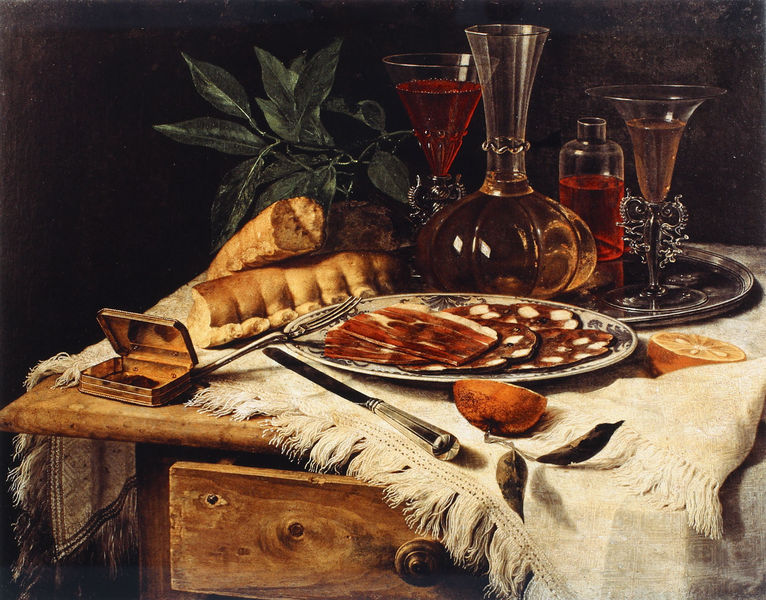
Titel: Der elegante Imbiss (Lo spuntino elegante)
Künstler: Christian Berentz
Institution: Rom, Galleria Nazionale d’Arte Antica
Schlagwörter: blätter, grün, braun, glas, orange, tisch, rot, tuch, flasche, getränke, gläser, messer, silber, tablett, teller, holland, tischdecke, tischtuch, spiegelung, fransen, decke, amphore, frucht, stilleben, stillleben, wein, reflexe, schublade, brot, metall, schinken, deckel, dose, knauf, karaffe, besteck, wurst, zitrone, geöffnet, halbiert, gabel, kostbar, meser, 16. jahrhundert, metalldose, blutwurst